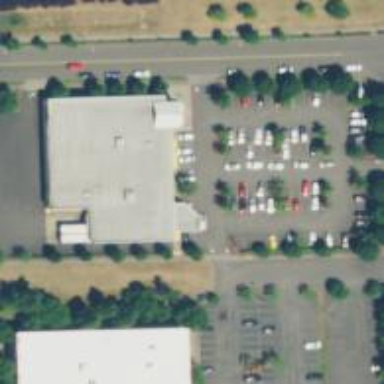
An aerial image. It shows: Building.